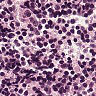
Metastatic tissue present: no